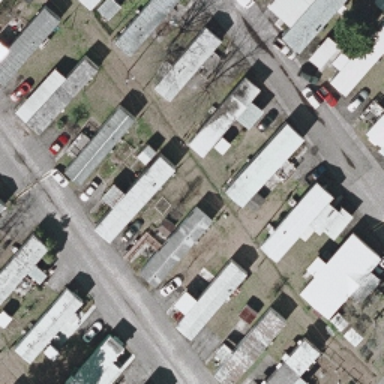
Many mobile homes arranged neatly in the mobile home park .